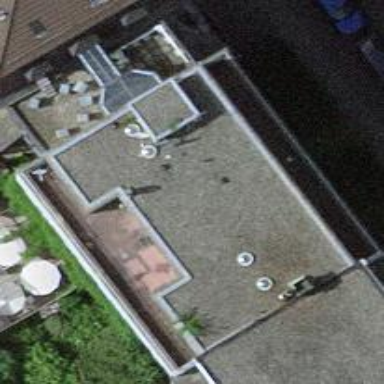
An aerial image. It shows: Hotel building.